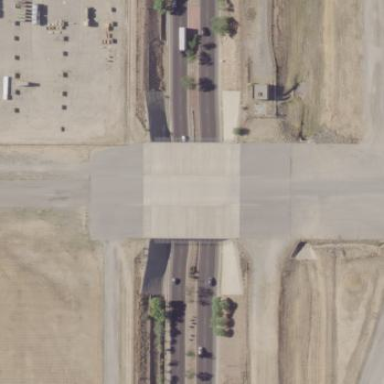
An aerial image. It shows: Bridge.